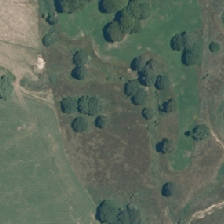
Land cover: indigenous_forest